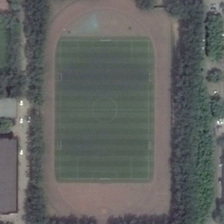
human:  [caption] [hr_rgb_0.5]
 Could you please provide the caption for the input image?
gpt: the playground is surrounded by lush trees and houses .

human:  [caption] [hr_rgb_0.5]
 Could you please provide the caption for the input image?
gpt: the playground consists of a red track and a green football field .

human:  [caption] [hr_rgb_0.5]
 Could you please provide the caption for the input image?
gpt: a playground is surrounded by many green trees .

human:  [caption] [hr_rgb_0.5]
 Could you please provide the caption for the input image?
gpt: a playground is surrounded by many green trees .

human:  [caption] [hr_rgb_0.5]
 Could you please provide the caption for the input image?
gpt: the playground consists of a red track and a green football field .